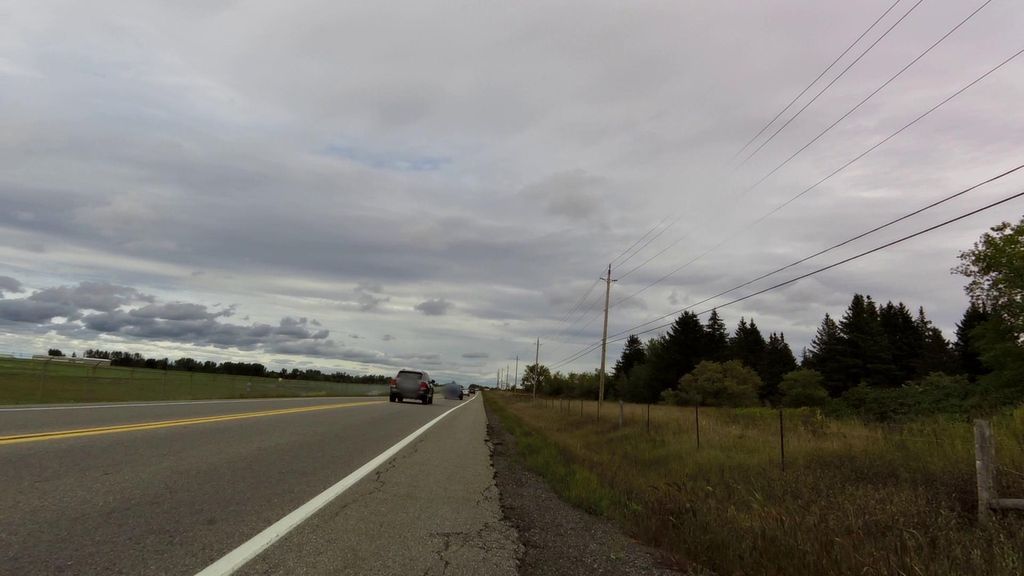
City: ottawa-gatineau